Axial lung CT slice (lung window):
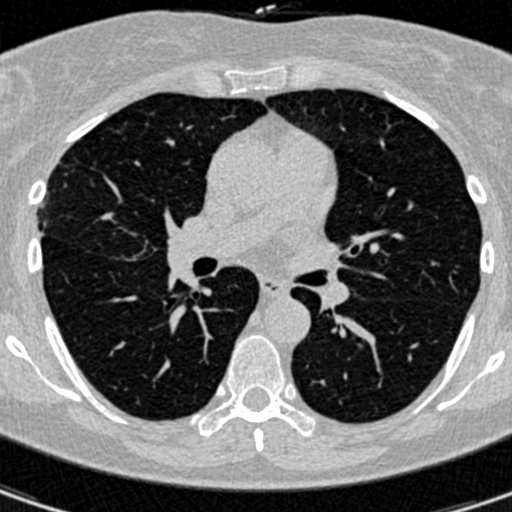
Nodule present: no